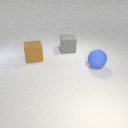
large brown rubber cube to the left of large gray rubber cube